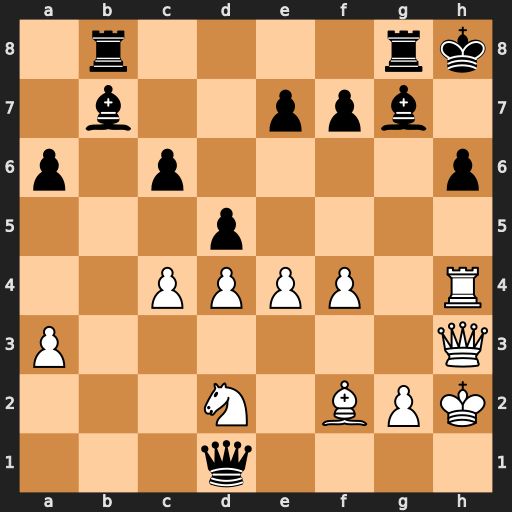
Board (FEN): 1r4rk/1b2ppb1/p1p4p/3p4/2PPPP1R/P6Q/3N1BPK/3q4
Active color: w
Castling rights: -
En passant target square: -
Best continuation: Rxh6+ Bxh6 Qxh6#